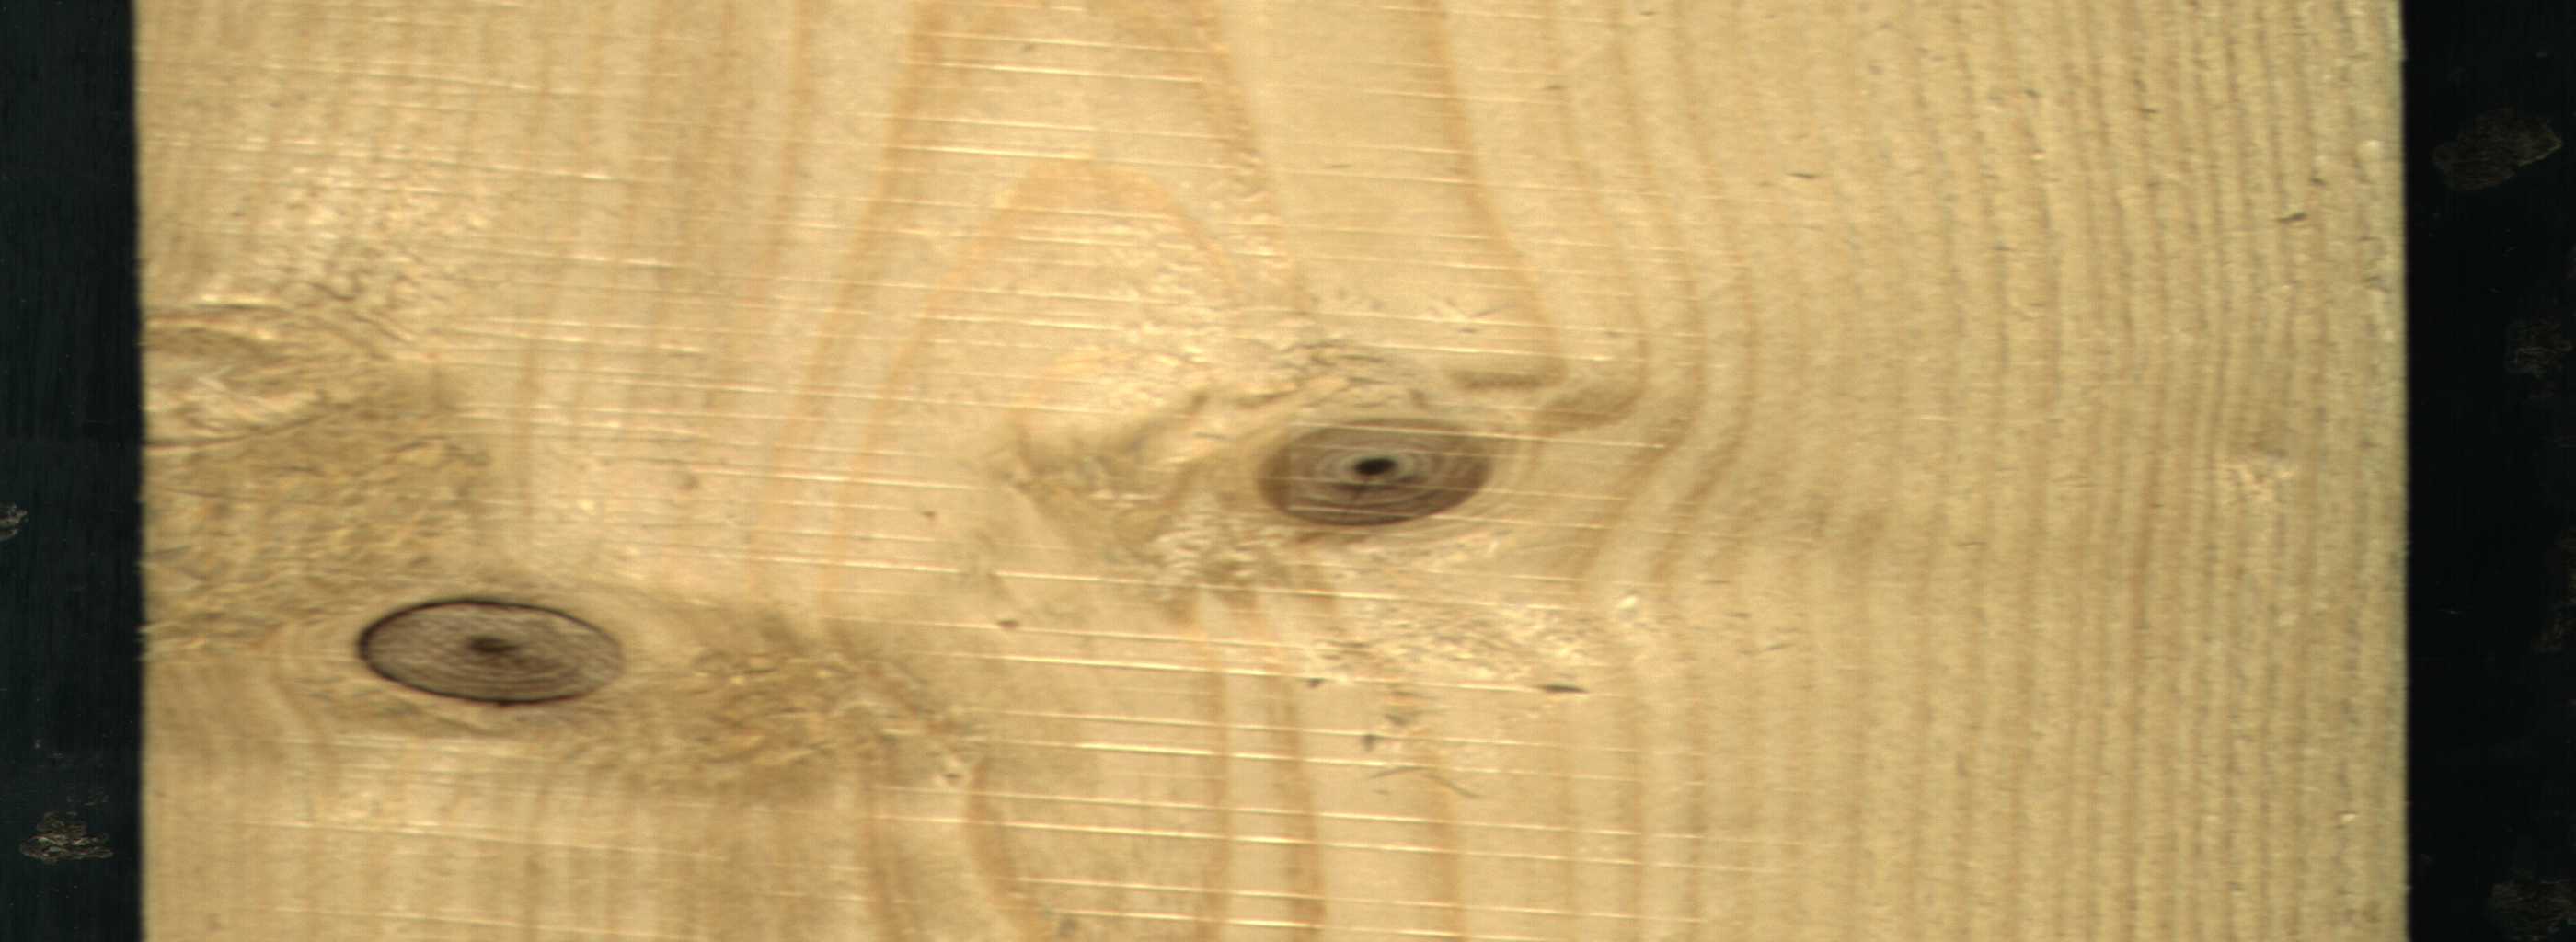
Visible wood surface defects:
Live_Knot
Live_Knot